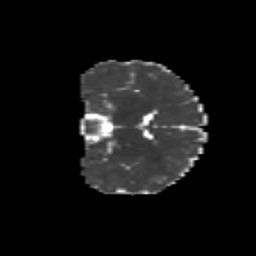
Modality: MD
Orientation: coronal
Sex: male
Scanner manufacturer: siemens
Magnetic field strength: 3 T
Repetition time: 5 s
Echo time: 0.071 s